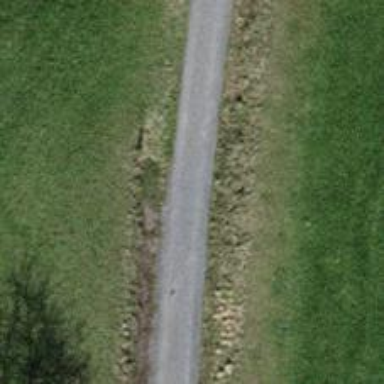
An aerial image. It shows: Gravel track with grade2 tracktype.